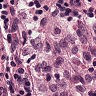
Metastatic tissue present: no